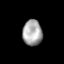
Tissue: lung
Cell type: Others
Senescence score: 0.2204
Nuclear area (px): 493
Mean DAPI intensity: 167.535